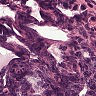
Metastatic tissue present: no